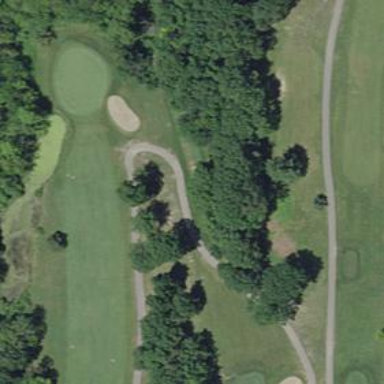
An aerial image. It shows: Golf hole.